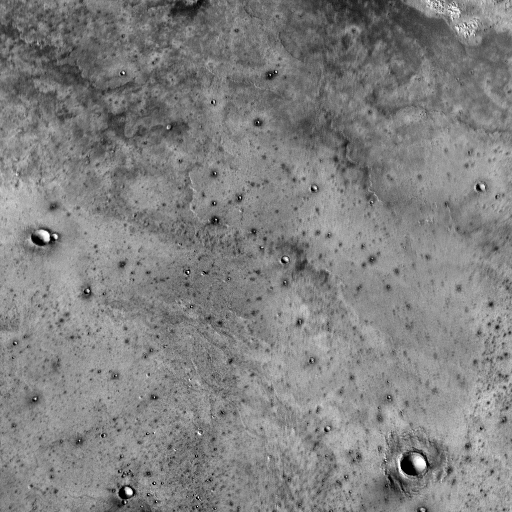
Crater classes present: Background, Other